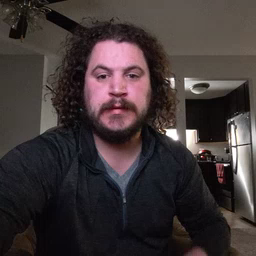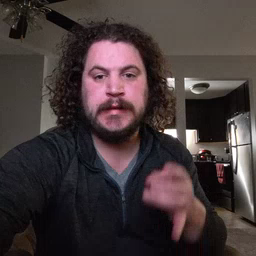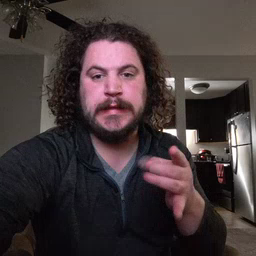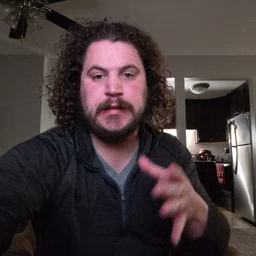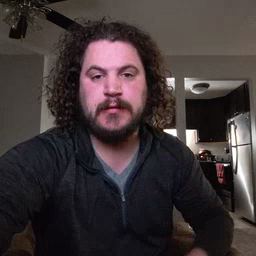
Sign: hate